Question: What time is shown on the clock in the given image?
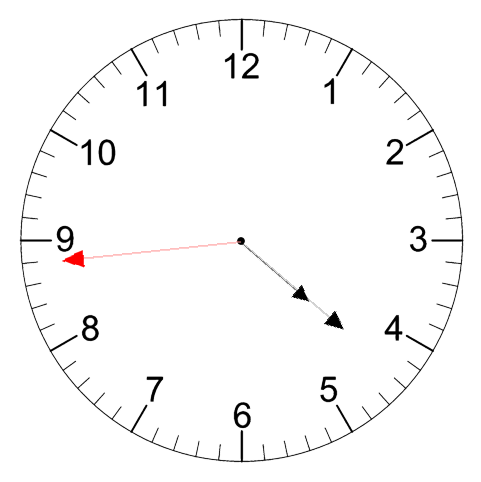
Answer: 04:21:44